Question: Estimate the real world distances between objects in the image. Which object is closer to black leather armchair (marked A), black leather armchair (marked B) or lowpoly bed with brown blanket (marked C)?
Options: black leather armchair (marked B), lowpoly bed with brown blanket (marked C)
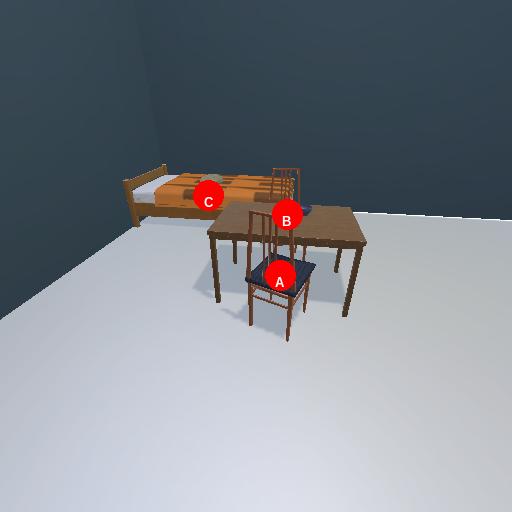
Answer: black leather armchair (marked B)